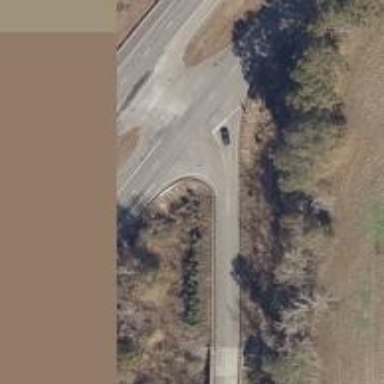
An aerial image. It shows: Primary highway.